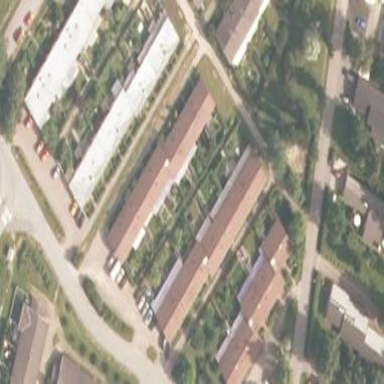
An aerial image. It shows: Terrace building.